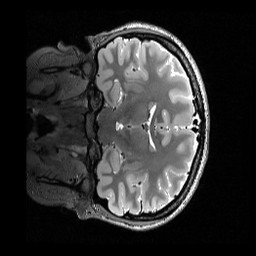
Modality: T2w
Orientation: coronal
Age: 21
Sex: female
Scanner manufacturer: siemens
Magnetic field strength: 3 T
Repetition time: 3.2 s
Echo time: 0.565 s